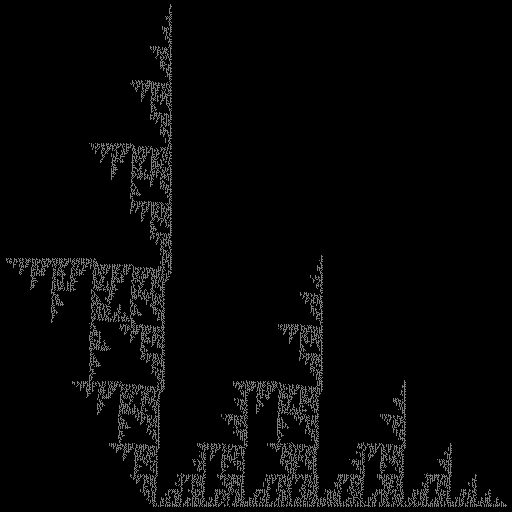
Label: binary